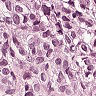
Metastatic tissue present: yes